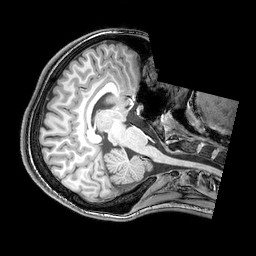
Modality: T1w
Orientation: axial